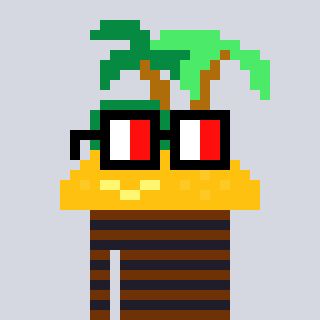
a pixel art character with square glasses with black frames and red eyes, a island-shaped head and a grayscale-colored body on a cool background